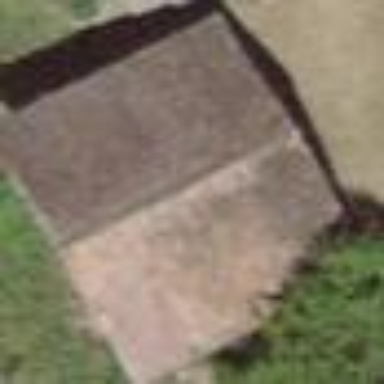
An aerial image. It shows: Barn.